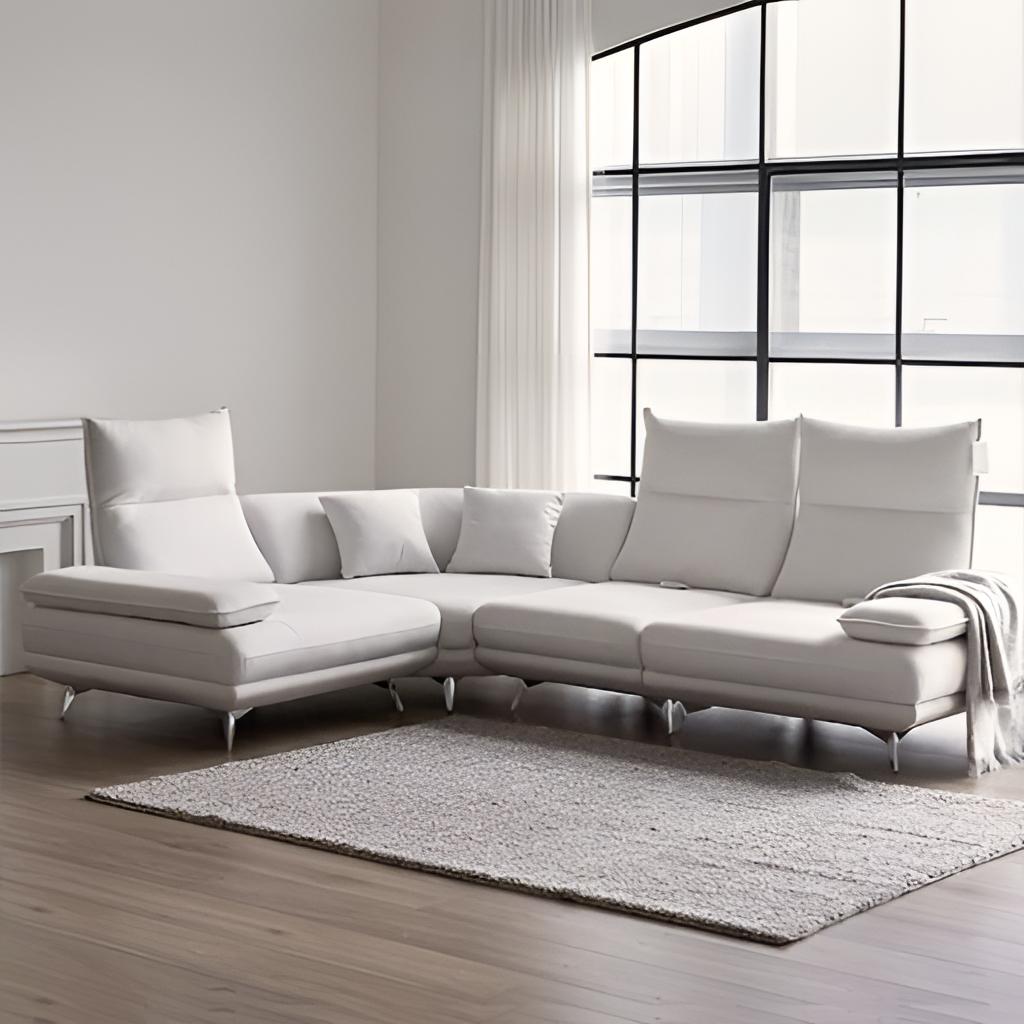
white leather sectional sofa, living room, modern, paint wallpaper, with solid pattern, wood flooring, with plank pattern